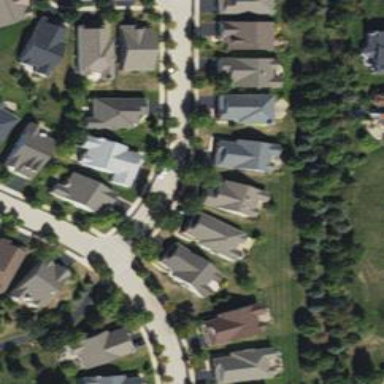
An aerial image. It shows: Residential road.